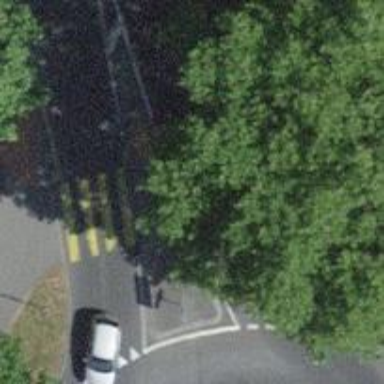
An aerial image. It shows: Uncontrolled zebra crossing with island. The crossing is marked with zebra stripes.